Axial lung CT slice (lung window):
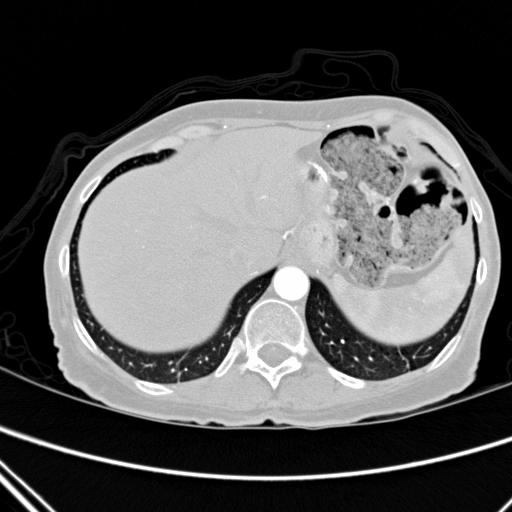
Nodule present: no